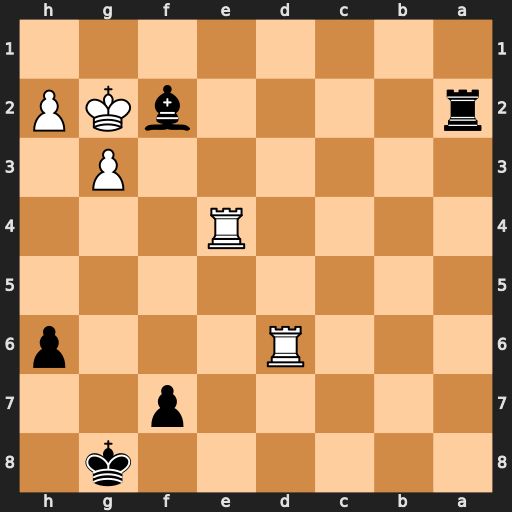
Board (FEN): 6k1/5p2/3R3p/8/4R3/6P1/r4bKP/8
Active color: b
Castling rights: -
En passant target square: -
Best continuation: Bc5+ Rd2 Rxd2+